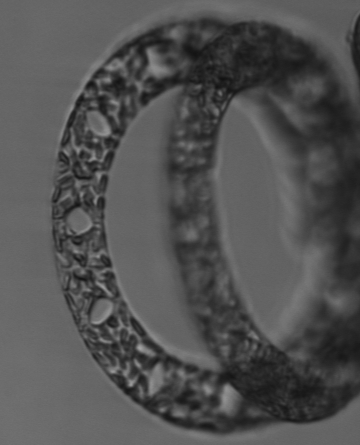
Label: Eucampia